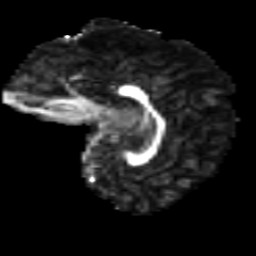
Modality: FA
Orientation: sagittal
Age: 16
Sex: male
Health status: ill
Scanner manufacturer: ge
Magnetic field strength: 3 T
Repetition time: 6.752 s
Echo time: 0.079 s